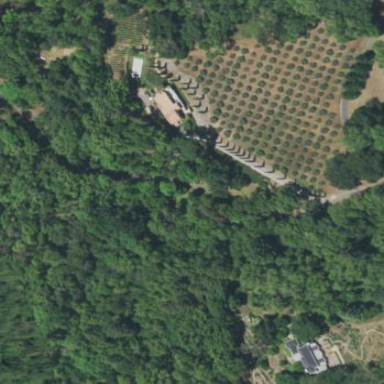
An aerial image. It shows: Olive tree orchard.